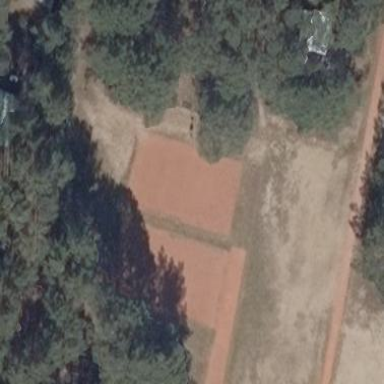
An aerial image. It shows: Volleyball court on leisure land pitch.